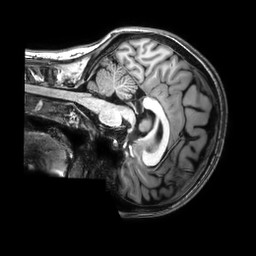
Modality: T1w
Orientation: sagittal
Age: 23
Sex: female
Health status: healthy
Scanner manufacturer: philips
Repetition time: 0.009 s
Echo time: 0.004 s